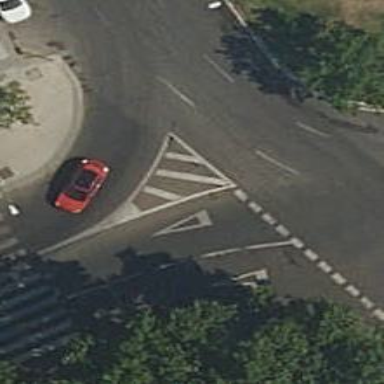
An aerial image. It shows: Road with "give way" sign.